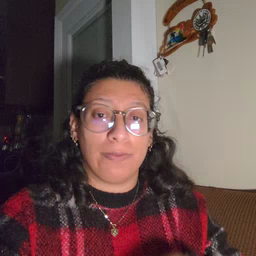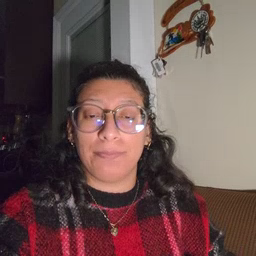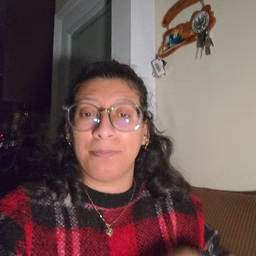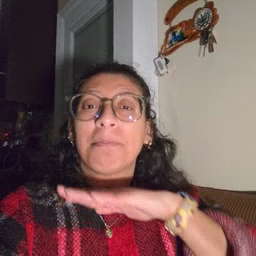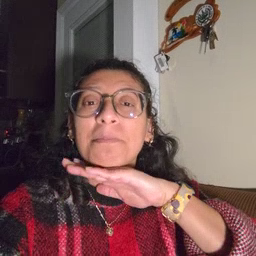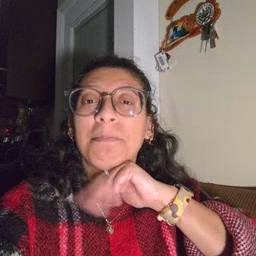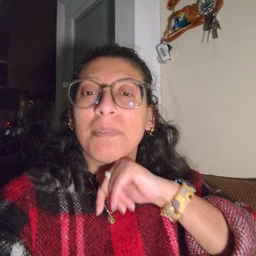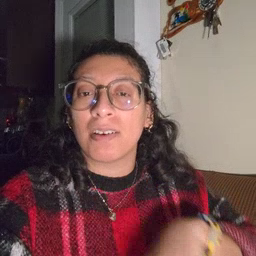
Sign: pig